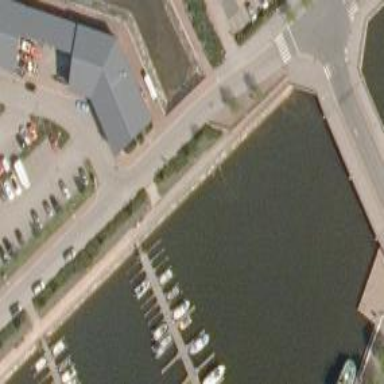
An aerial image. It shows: Man-made pier.